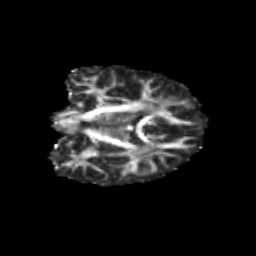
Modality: FA
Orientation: coronal
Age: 11
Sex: female
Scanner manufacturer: siemens
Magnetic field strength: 3 T
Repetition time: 3.8 s
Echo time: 0.07 s